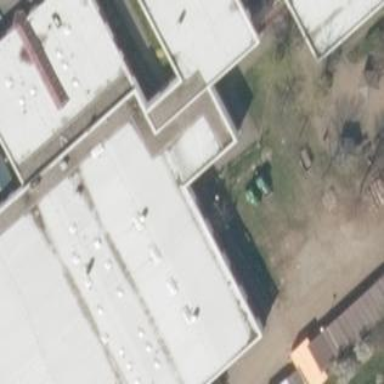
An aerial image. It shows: Industrial building.